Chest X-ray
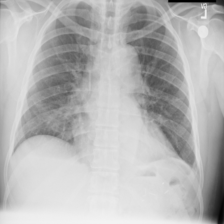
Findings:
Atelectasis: negative
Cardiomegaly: negative
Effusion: negative
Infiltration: negative
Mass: negative
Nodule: negative
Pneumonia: negative
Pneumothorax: negative
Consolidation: negative
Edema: negative
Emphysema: negative
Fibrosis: negative
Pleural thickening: negative
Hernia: negative